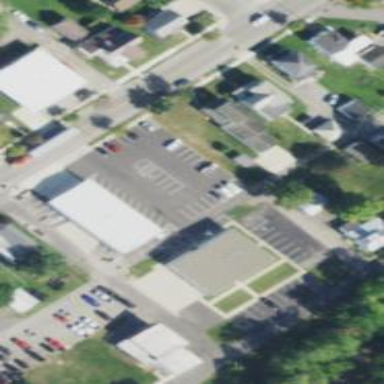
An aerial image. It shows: Parking area with unpaved surface.